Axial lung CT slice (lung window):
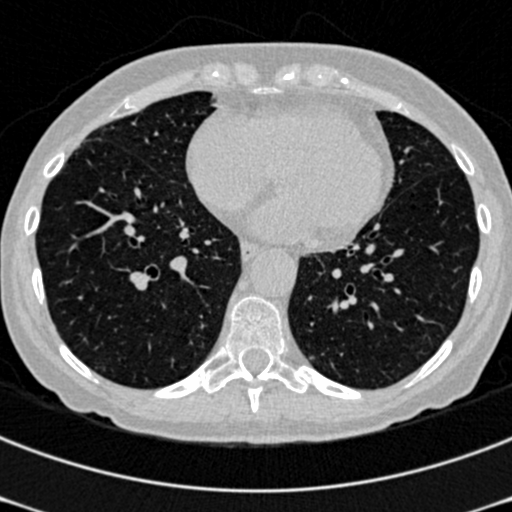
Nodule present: no